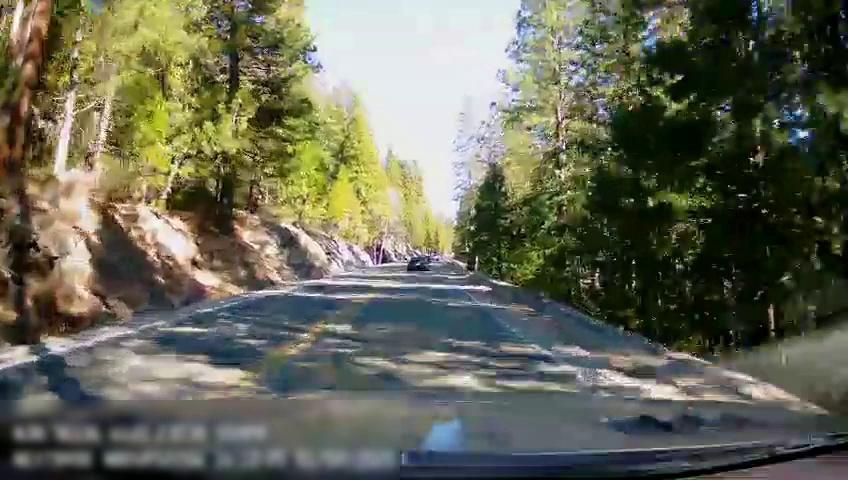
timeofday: Day
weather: Sunny
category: Drivable Space
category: Vehicles | Car
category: Lanes | Opposite Lane
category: Lanes | Current Lane
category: Lanes | Opposite Lane
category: Lanes | Current Lane